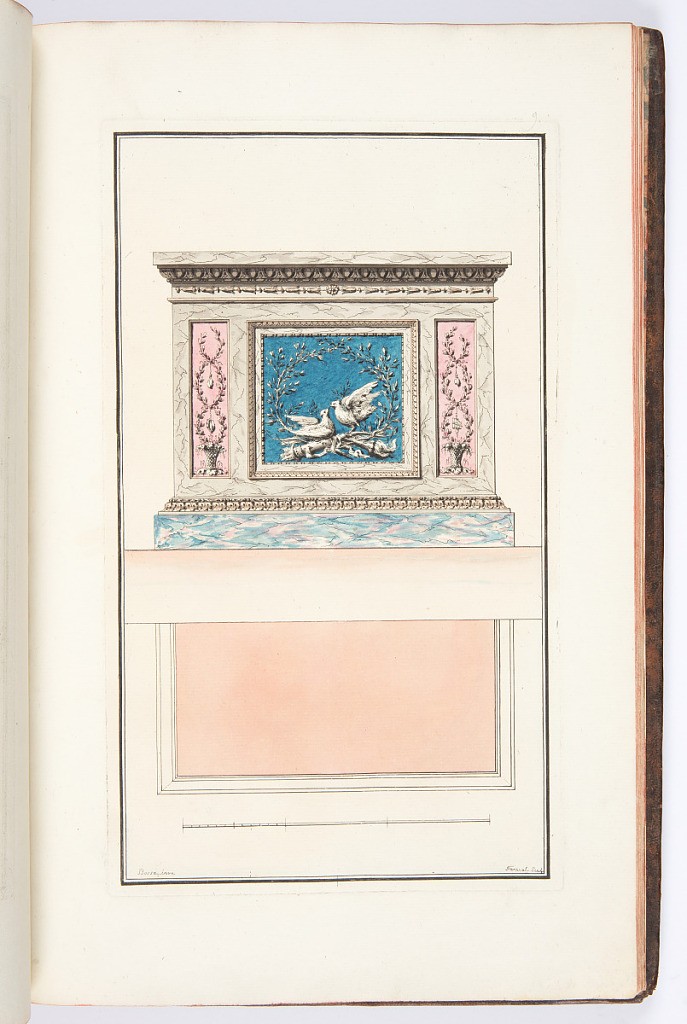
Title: POELE dans le genre moderne, avec trophies, pilastres et arabesques
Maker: Louis-Gustave Taraval, French, 1738 – 1794
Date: ca. 1791
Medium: Etching and hand colored watercolor on paper
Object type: Print
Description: Design for a stove heater decorated with neoclassical motifs, in the form of a pedestal decorated with a square panel with two birds, framed by foliate branches, and a quiver of arrows, flaming torch, bow, and a horn at their feet. Framed by horizontal panels of intertwined foliate branches and a basket. And running pattern moldings, featuring egg and dart, fleurons, and leaf motifs. A plan view and scale below. The plate is signed, and hand colored in watercolor.